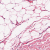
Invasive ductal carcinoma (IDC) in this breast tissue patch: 0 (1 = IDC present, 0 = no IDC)